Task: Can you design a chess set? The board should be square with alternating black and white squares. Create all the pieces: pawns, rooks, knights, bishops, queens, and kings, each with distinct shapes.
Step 5403:
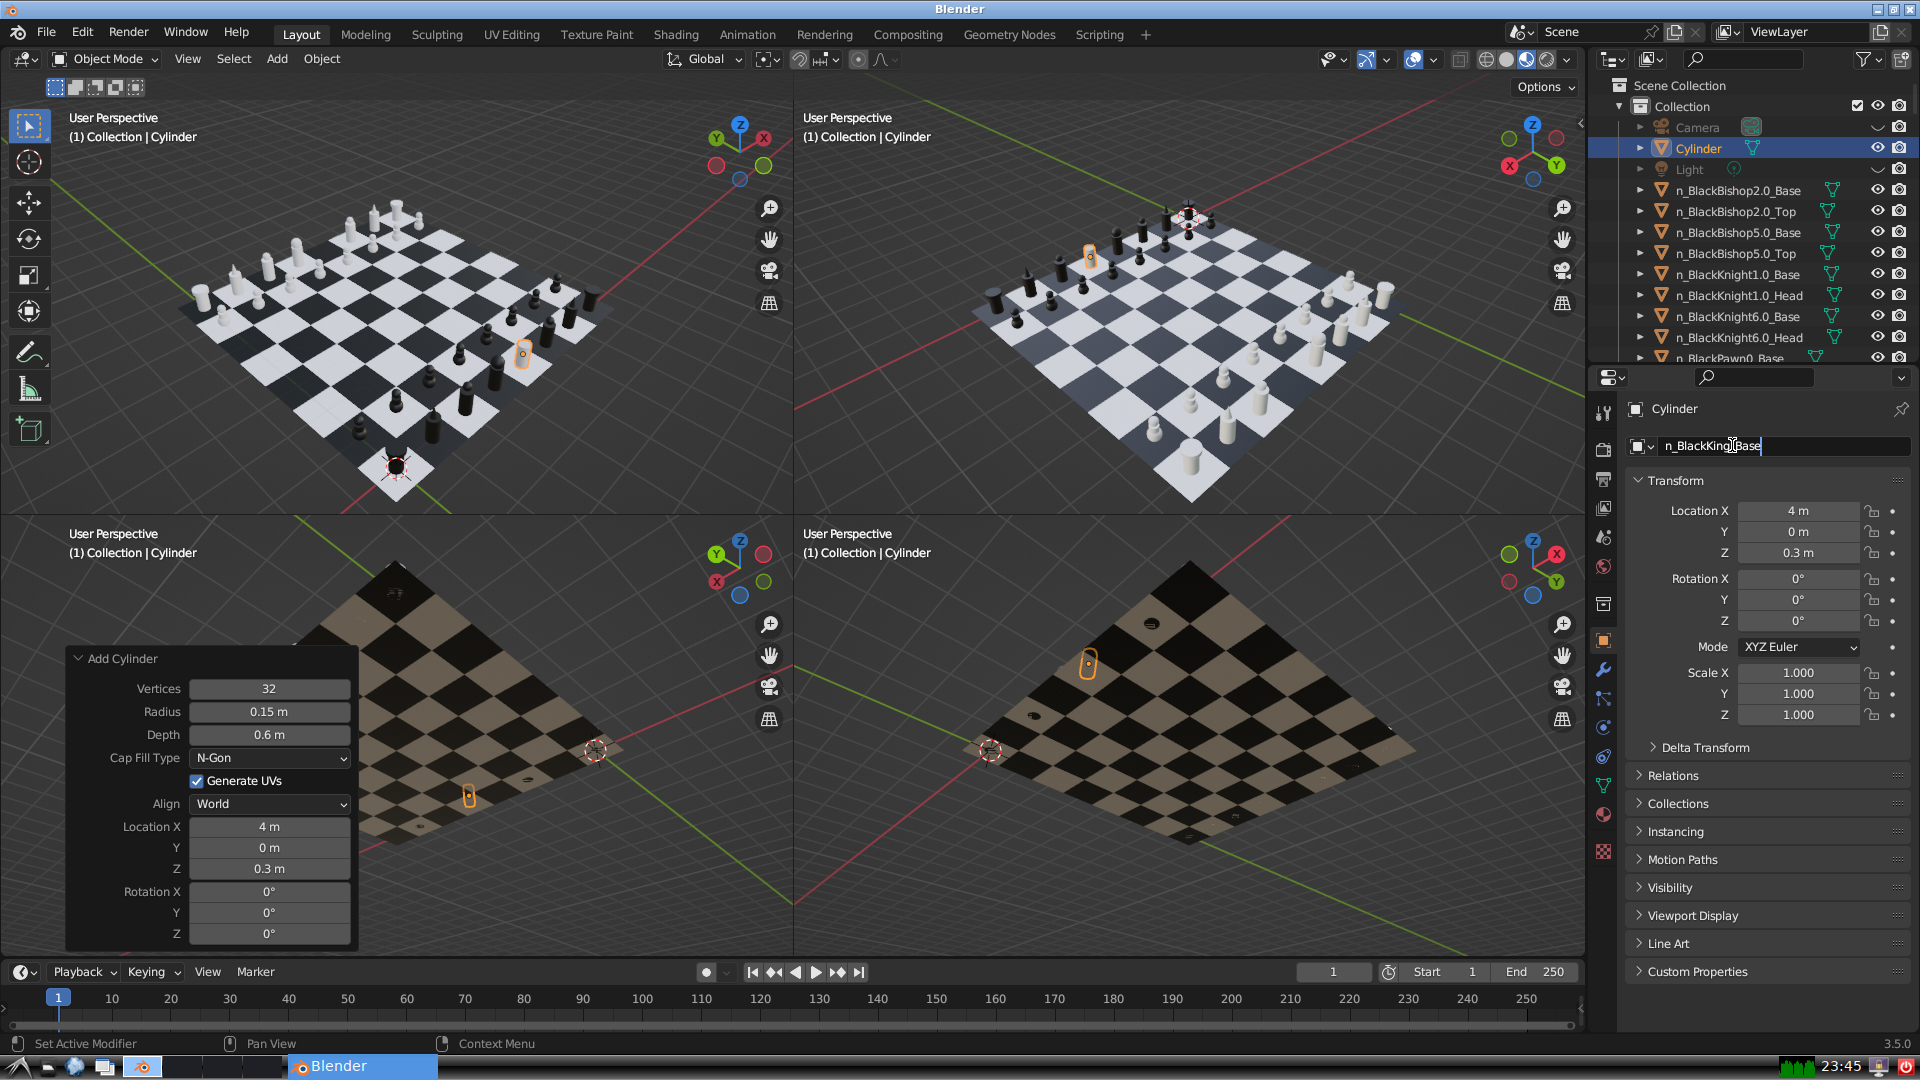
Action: {"key_press": ['Return']}